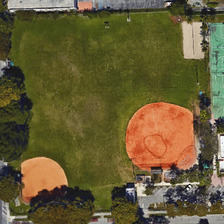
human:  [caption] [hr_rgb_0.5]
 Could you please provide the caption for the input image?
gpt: two baseball fields are near some green trees .

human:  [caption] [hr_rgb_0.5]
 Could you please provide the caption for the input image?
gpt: two baseball fields are near some green trees .

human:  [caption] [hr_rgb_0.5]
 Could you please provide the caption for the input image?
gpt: two baseball fields are near some green trees .

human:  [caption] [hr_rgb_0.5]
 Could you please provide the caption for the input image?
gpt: two baseball fields are near some green trees .

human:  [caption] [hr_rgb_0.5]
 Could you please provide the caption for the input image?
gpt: two baseball fields are near some green trees .